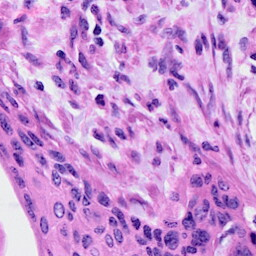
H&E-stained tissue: Cervix